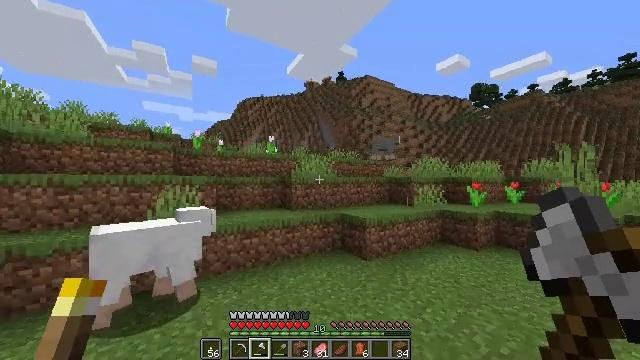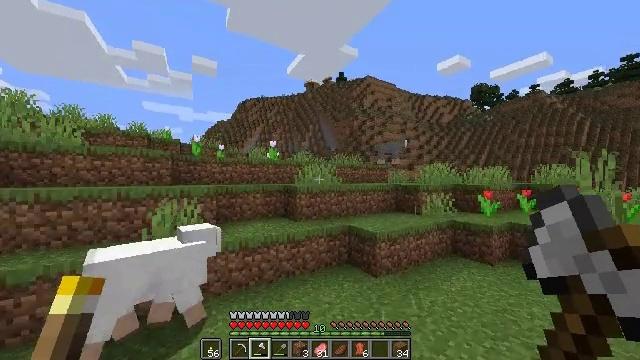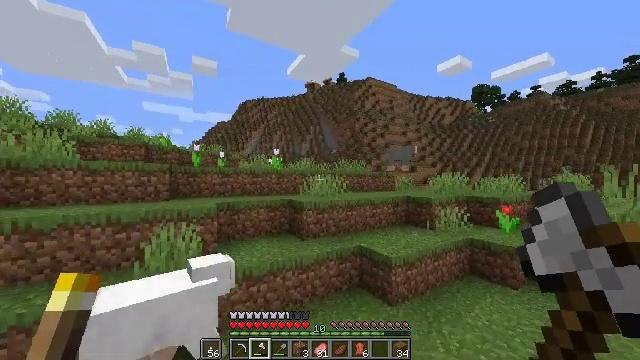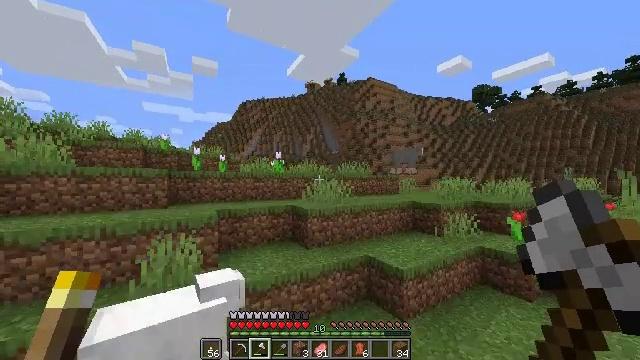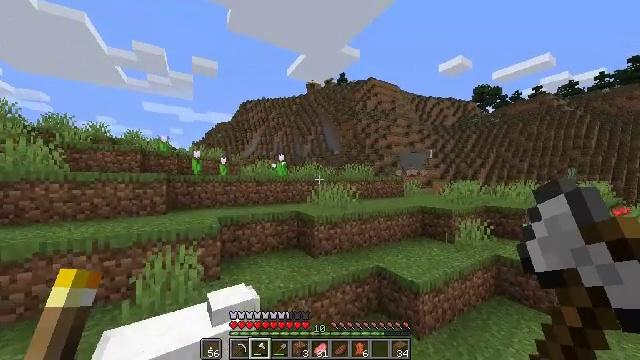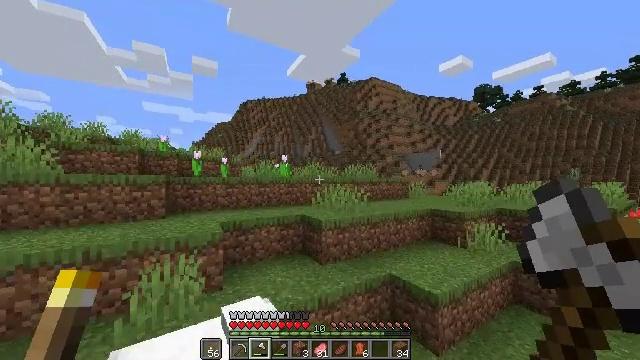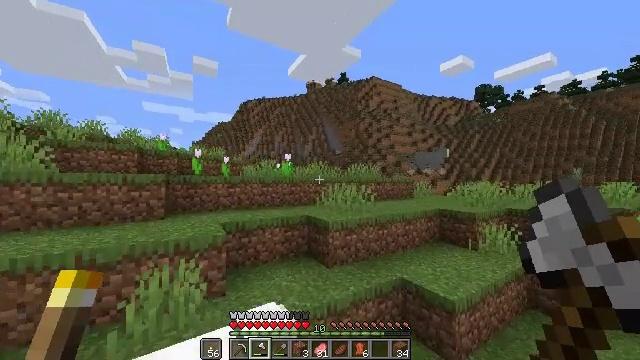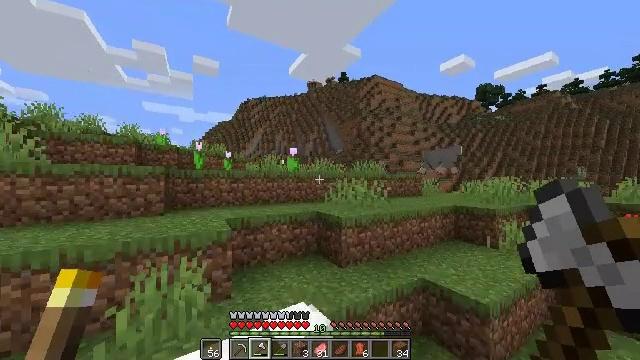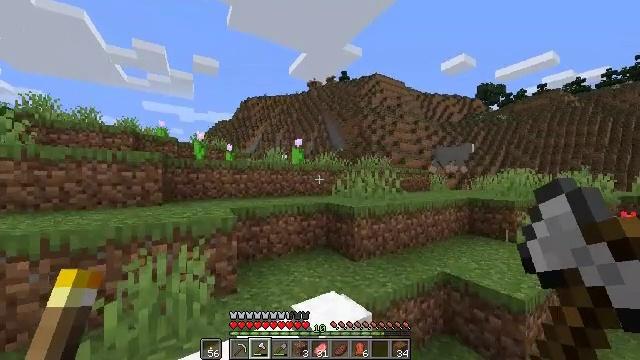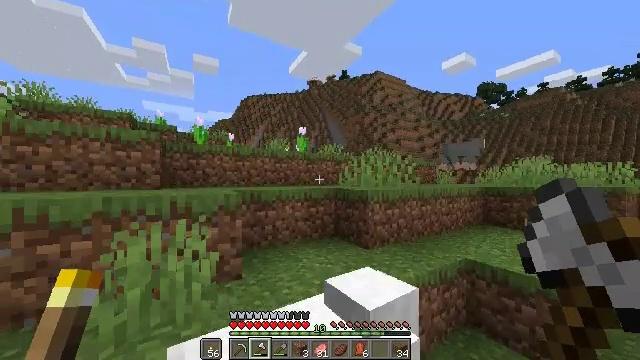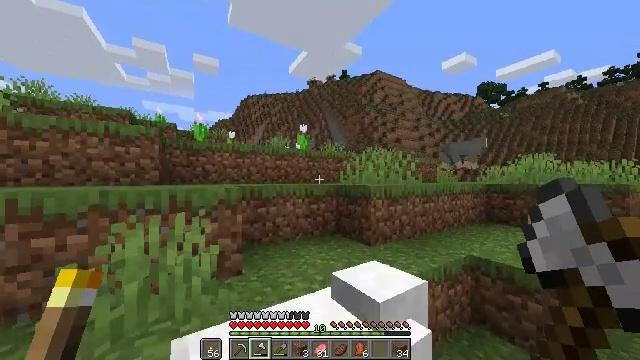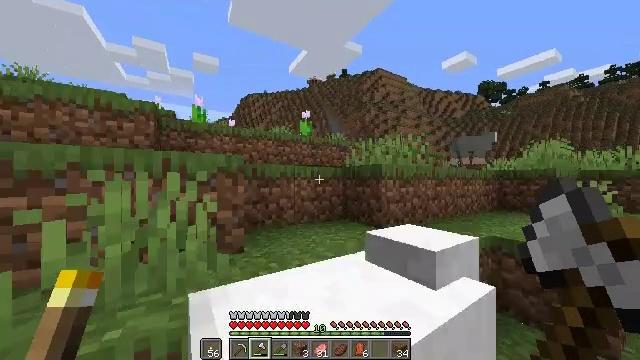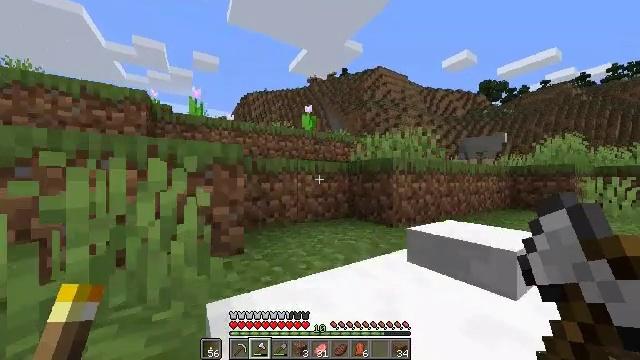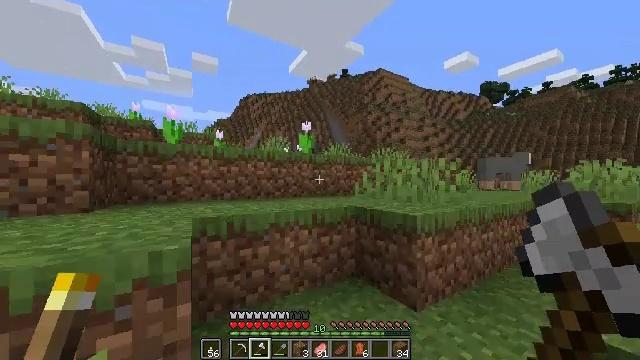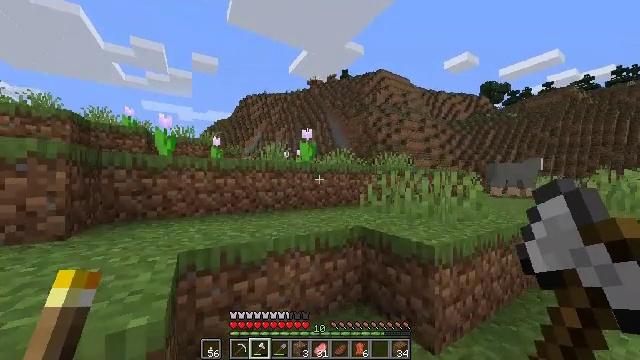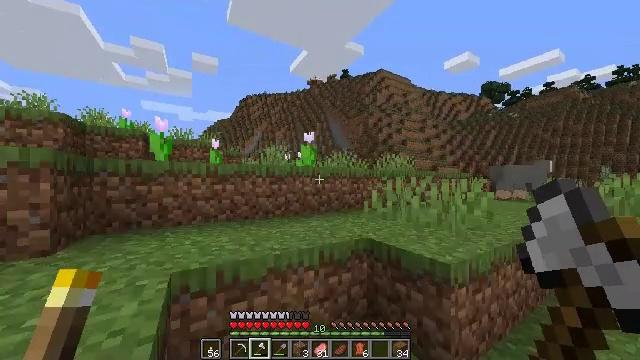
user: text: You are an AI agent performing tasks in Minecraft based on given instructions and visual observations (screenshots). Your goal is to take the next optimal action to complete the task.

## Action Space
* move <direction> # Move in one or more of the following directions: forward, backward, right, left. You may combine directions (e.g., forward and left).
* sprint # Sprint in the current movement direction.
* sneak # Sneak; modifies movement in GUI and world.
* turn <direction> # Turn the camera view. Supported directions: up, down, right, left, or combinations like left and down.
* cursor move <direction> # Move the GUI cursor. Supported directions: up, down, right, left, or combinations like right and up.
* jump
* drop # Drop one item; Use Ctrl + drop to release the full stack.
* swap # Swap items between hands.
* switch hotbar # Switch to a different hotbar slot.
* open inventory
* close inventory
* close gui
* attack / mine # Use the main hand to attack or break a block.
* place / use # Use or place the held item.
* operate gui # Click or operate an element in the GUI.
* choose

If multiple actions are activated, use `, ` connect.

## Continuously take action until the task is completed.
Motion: motion action
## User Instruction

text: Attack the hay block to get hay.
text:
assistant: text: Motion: move forward and move left, sprint, jump
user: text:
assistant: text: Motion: move forward and move left, sprint, jump
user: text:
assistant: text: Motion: move forward and move left, sprint, jump
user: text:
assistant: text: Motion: move forward and move left, sprint, jump
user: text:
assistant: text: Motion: move forward and move left, sprint, jump
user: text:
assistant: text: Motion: move forward and move left, sprint, jump
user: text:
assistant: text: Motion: move forward and move left, sprint, jump
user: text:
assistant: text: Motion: move forward, sprint, jump
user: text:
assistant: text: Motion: move forward, sprint, jump
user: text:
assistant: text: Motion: move forward and move right, sprint, jump
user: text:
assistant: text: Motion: move forward and move right, sprint, jump
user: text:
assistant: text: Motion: move forward and move right, sprint, jump
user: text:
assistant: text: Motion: move forward and move right, sprint, jump
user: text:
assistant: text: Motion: move forward, sprint, jump
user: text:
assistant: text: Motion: move forward, sprint, jump
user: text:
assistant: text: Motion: move forward and move left, sprint, jump
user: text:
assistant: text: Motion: move forward and move left, sprint, jump
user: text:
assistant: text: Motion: move forward and move left, sprint, jump
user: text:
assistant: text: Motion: move forward and move left, sprint, jump
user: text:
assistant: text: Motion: move forward and move left, sprint, jump
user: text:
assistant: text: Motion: move forward and move left, sprint, jump
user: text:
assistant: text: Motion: move forward and move left, sprint, jump
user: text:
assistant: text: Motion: move forward and move left, sprint, jump
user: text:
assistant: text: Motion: move forward and move left, sprint, jump
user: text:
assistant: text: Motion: move forward and move left, sprint, jump
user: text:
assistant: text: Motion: move forward and move left, sprint, turn left and up, jump
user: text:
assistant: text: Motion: move forward, sprint, turn left, jump
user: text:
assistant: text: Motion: move forward, sprint, jump
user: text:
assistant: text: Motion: move forward, sprint, jump
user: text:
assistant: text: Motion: move forward, sprint, jump